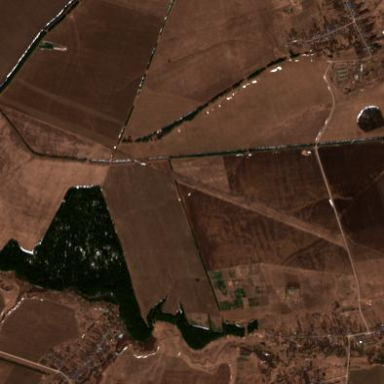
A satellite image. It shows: View of farmland.